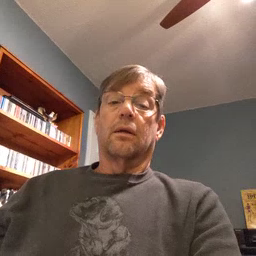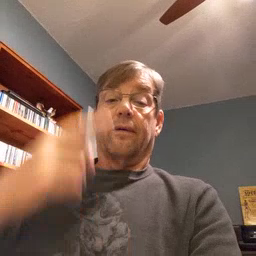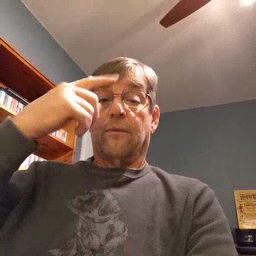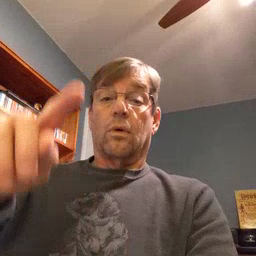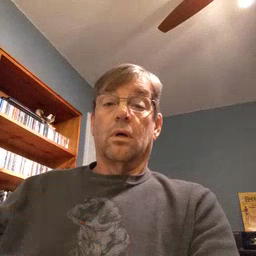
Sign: for